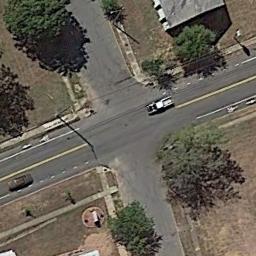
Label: intersection